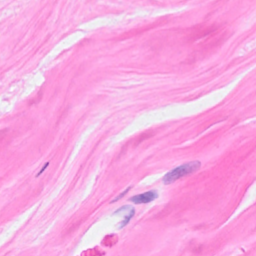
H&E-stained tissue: Breast